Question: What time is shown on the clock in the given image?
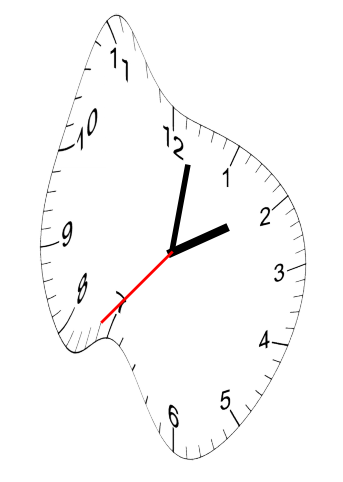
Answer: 02:01:37